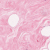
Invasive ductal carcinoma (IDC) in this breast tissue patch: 0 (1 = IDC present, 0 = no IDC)